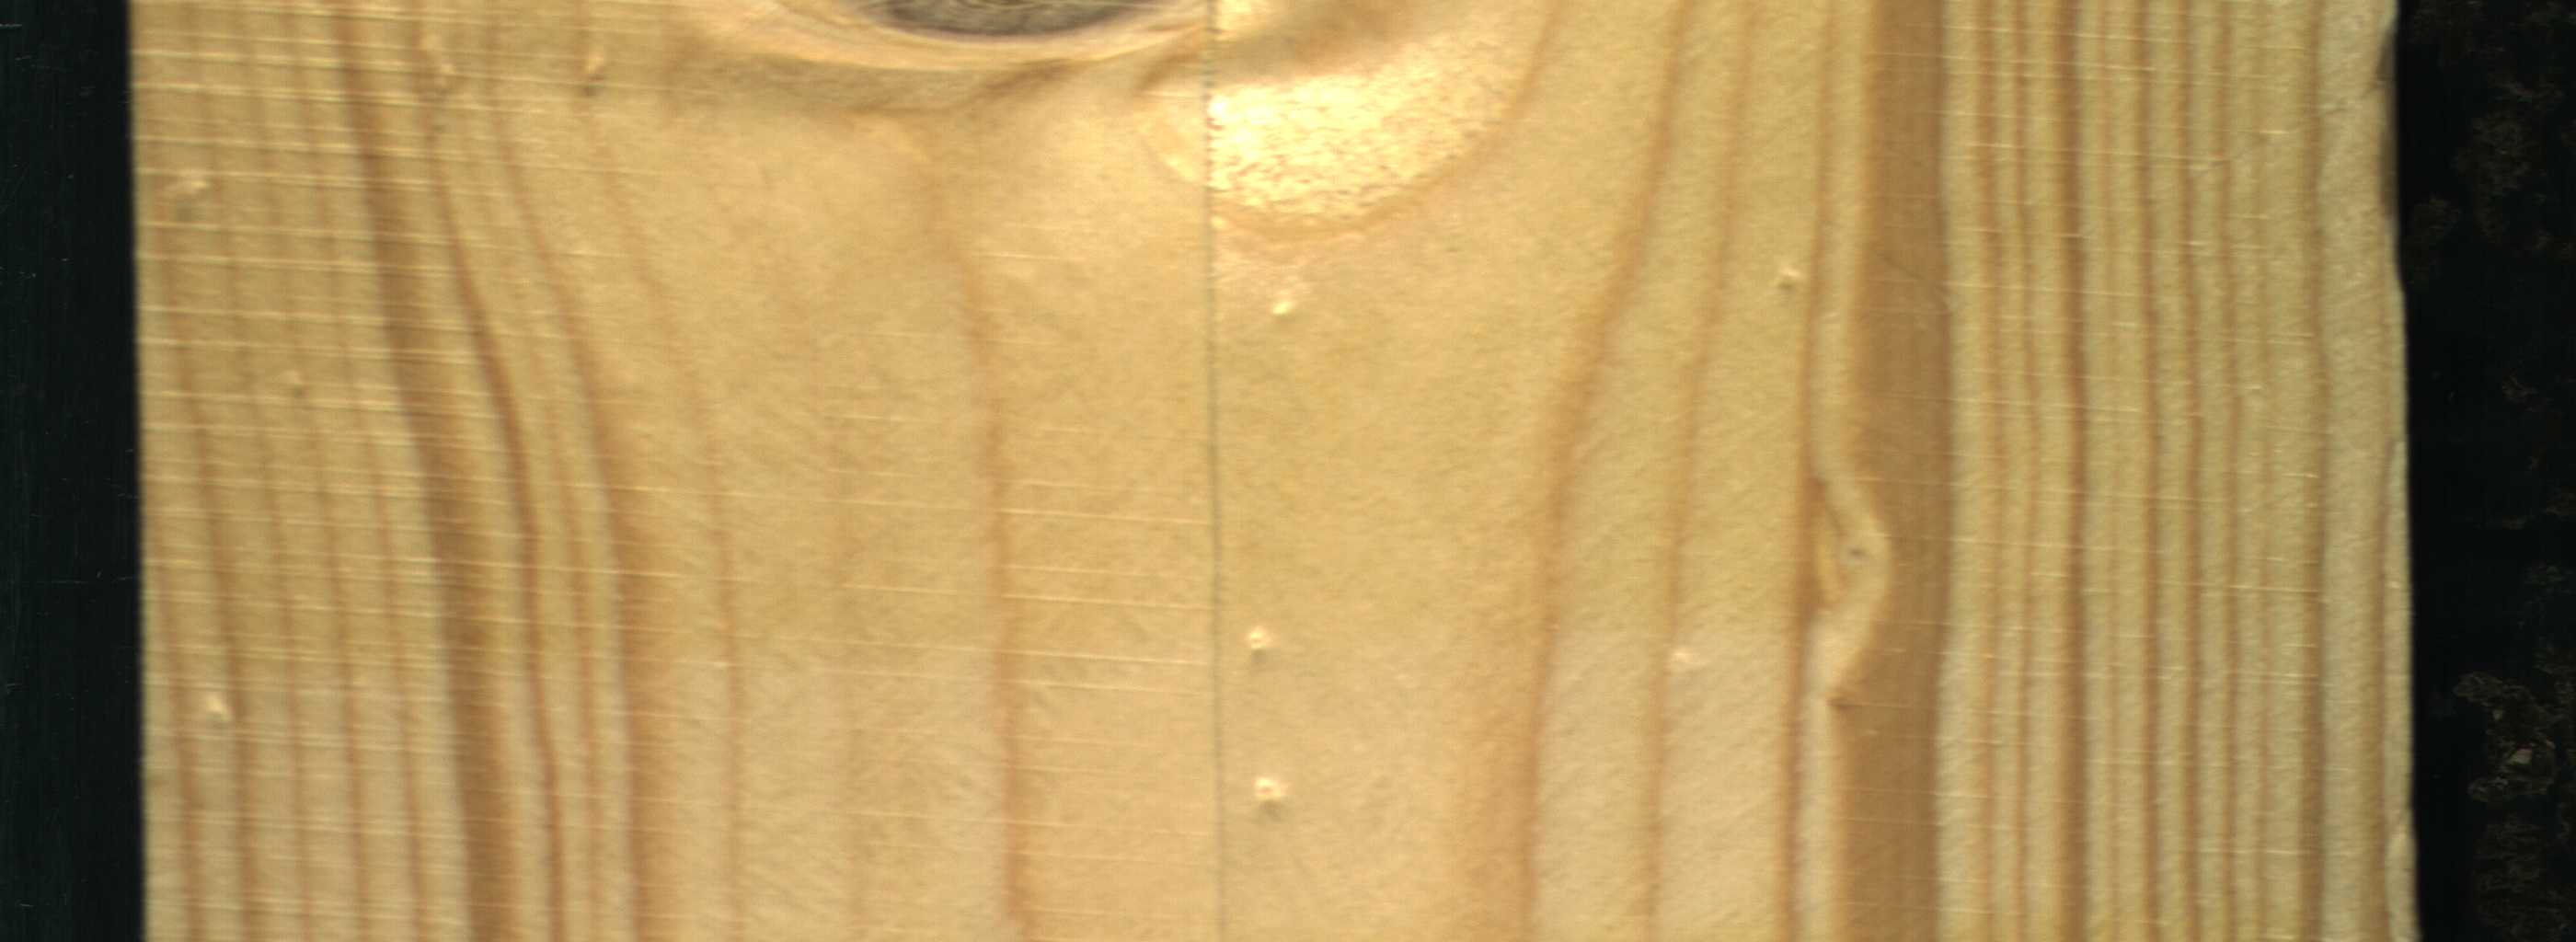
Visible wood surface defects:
Quartzity
knot_with_crack